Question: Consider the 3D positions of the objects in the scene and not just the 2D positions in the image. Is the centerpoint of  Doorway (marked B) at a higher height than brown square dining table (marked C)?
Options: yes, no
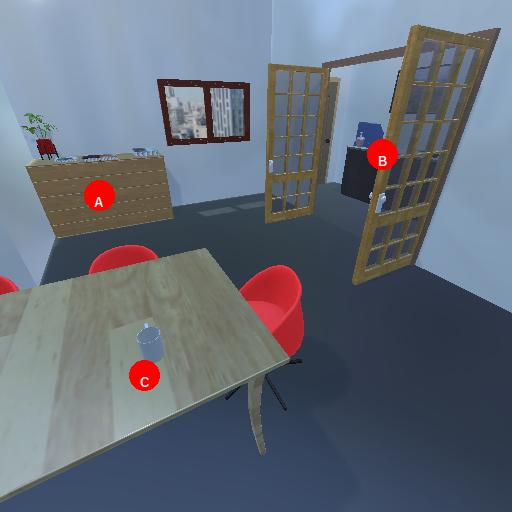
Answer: yes